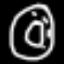
Label: donut